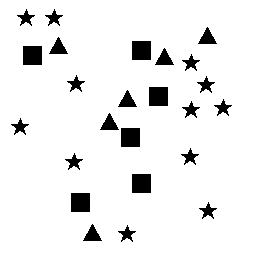
Squares: 6
Triangles: 6
Stars: 12
Total shapes: 24